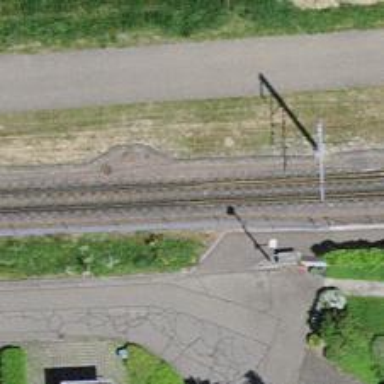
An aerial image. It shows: Railway switch.